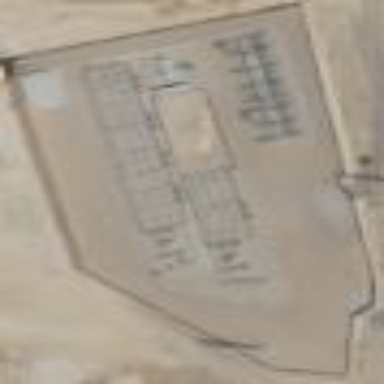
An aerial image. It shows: Substation surrounded by wall.